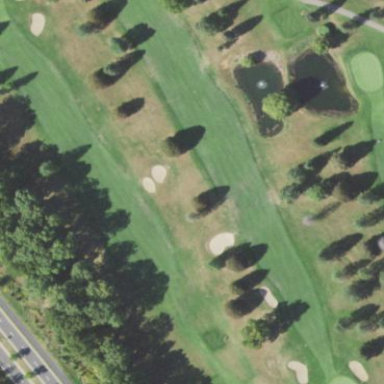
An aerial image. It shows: Golf fairway with grass surface.